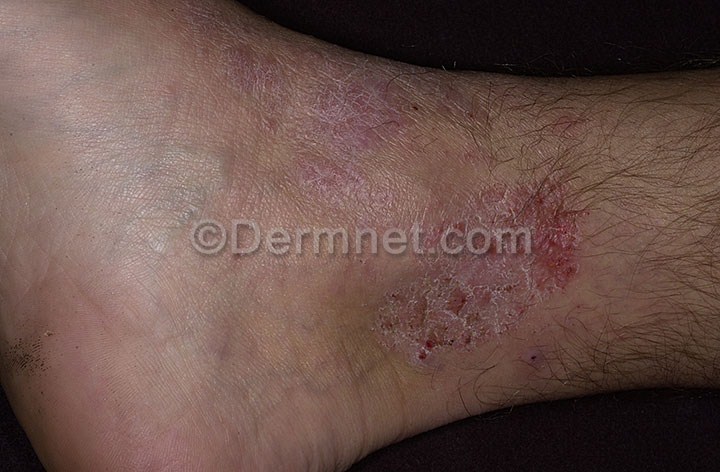
Disease: Eczema Photos